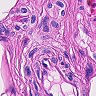
Metastatic tissue present: no